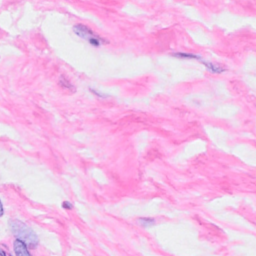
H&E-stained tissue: Breast